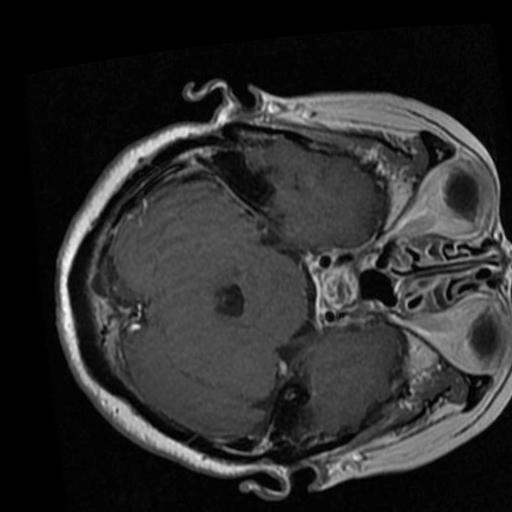
Label: brain_tumor